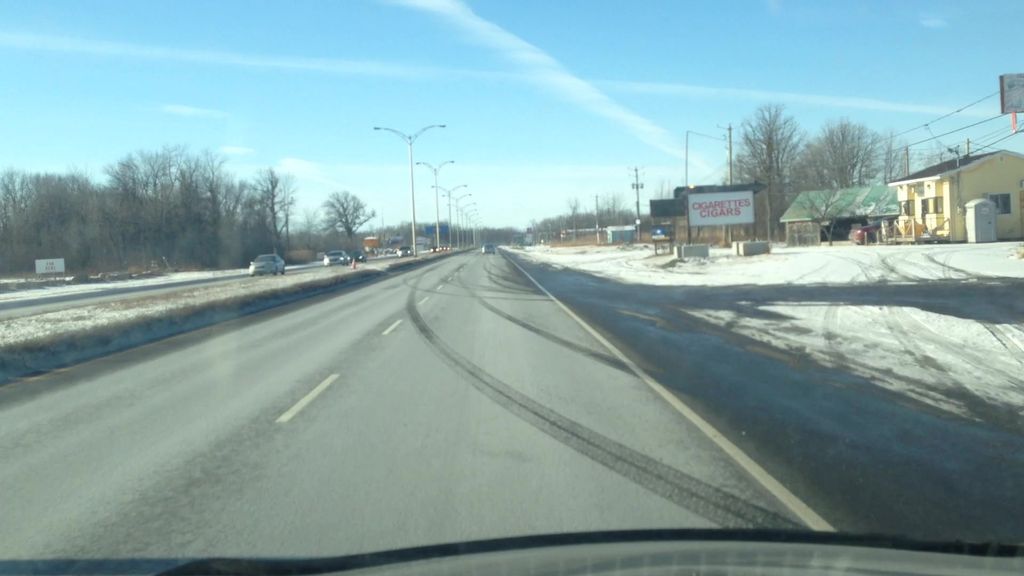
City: montreal